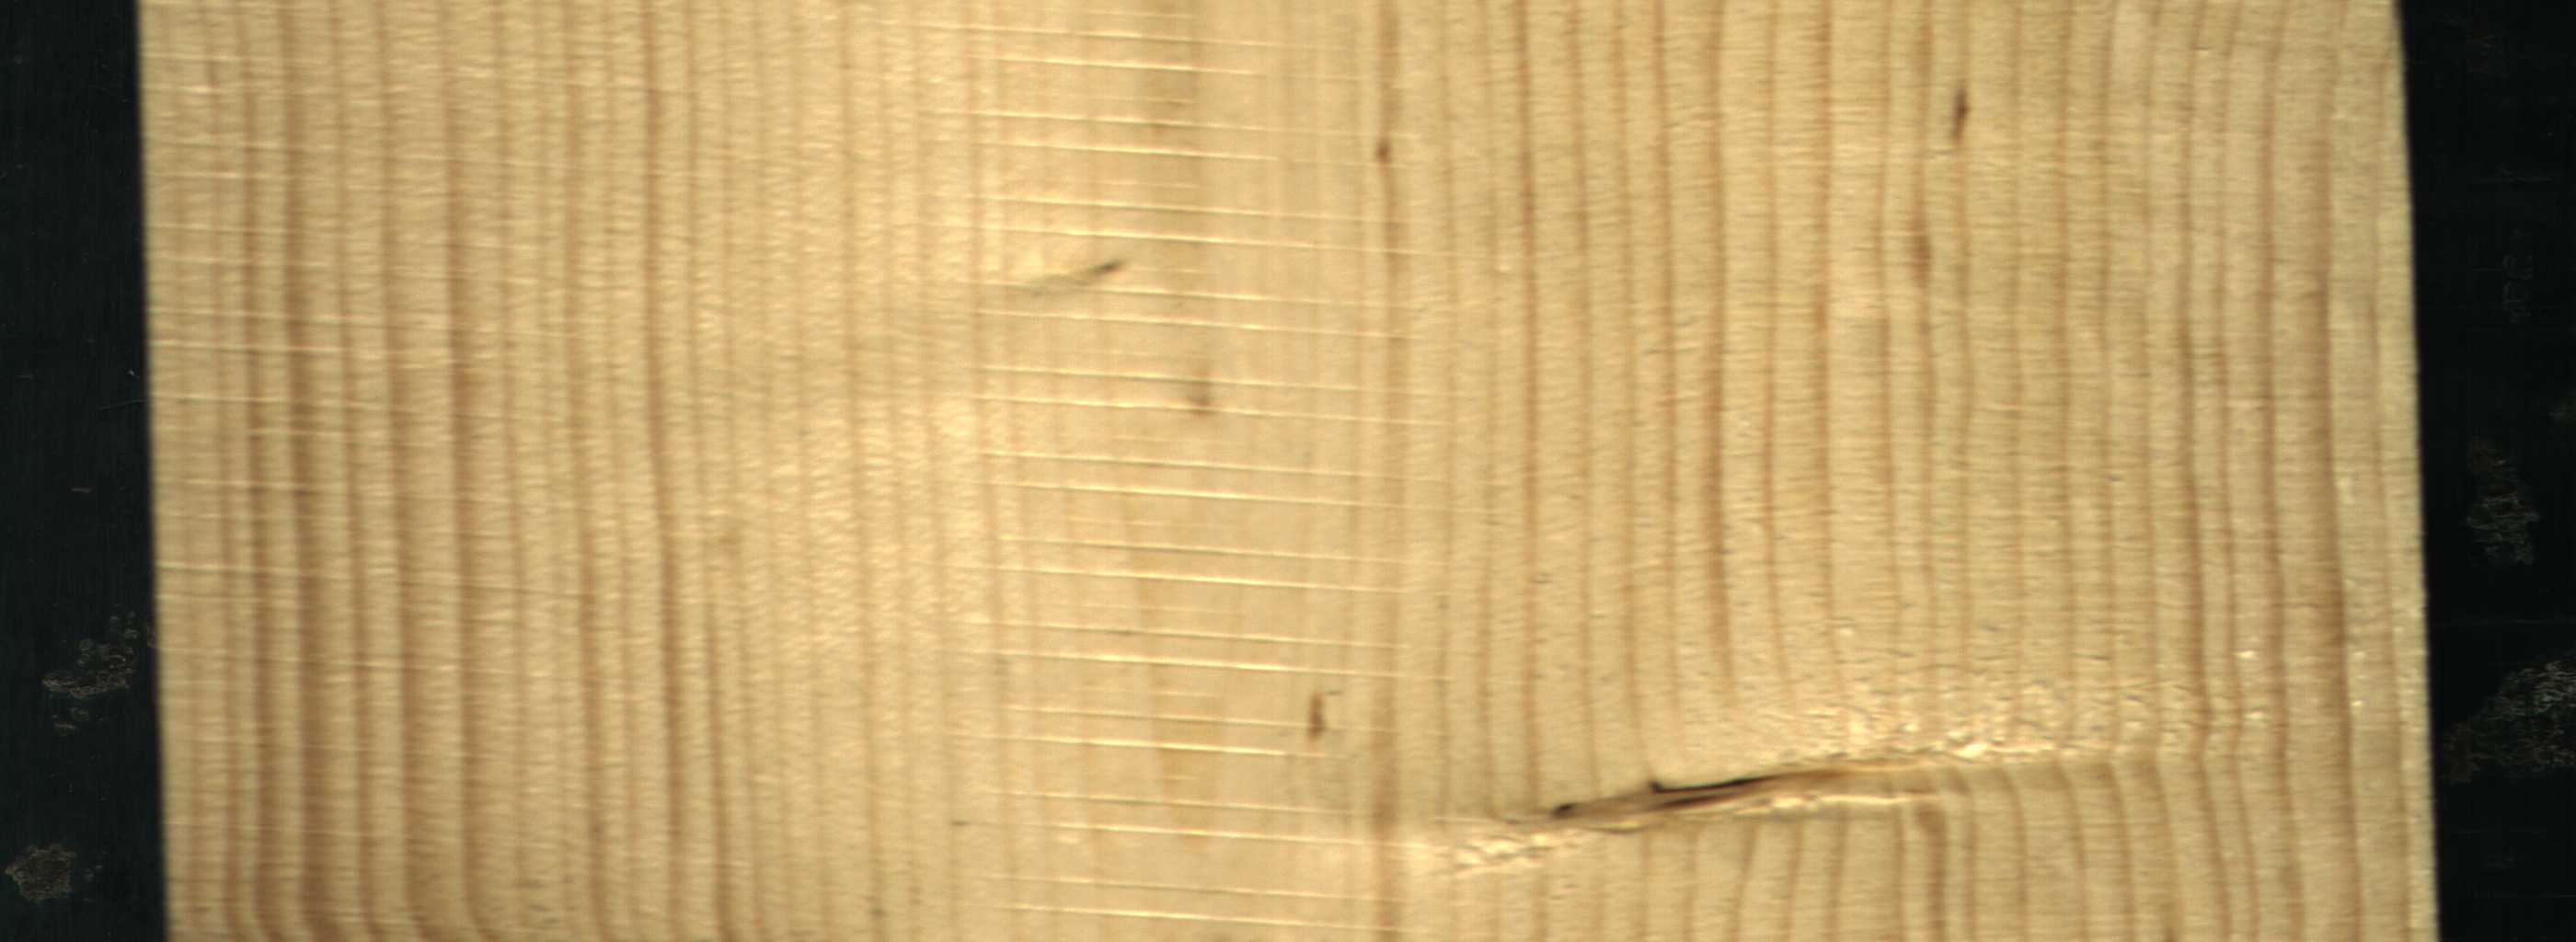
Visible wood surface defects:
Live_Knot